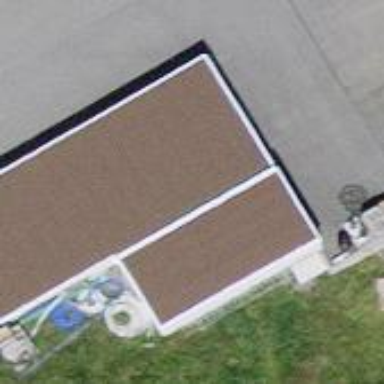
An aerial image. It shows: Building with flat roof.